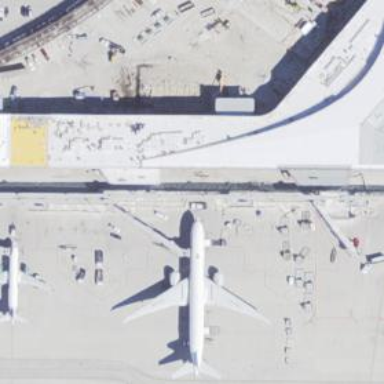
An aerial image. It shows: Airport gate.